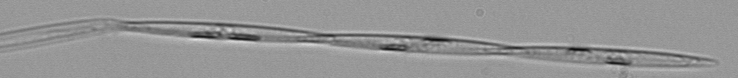
Label: Pseudo-nitzschia